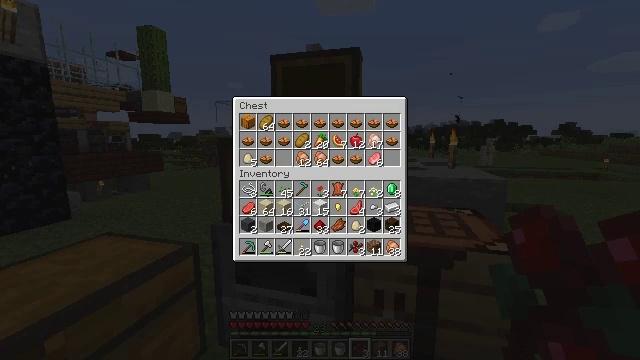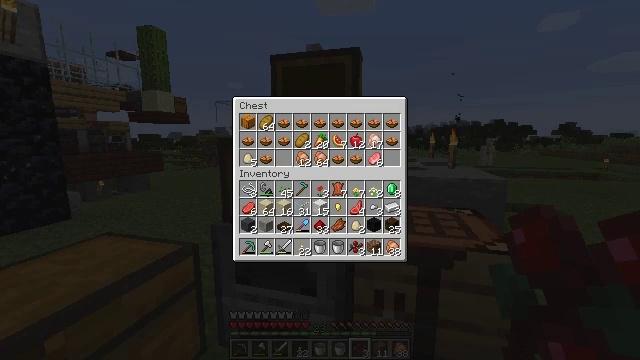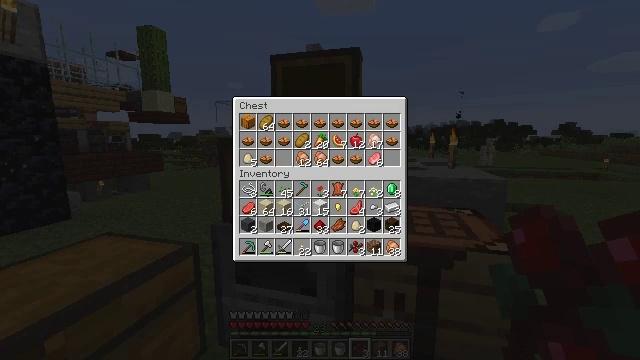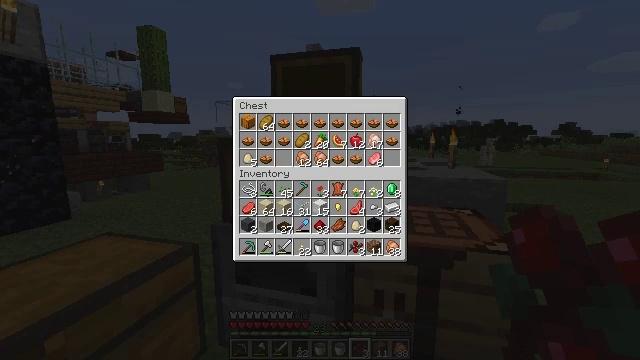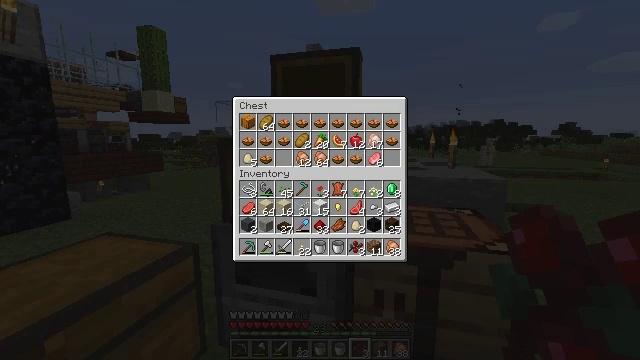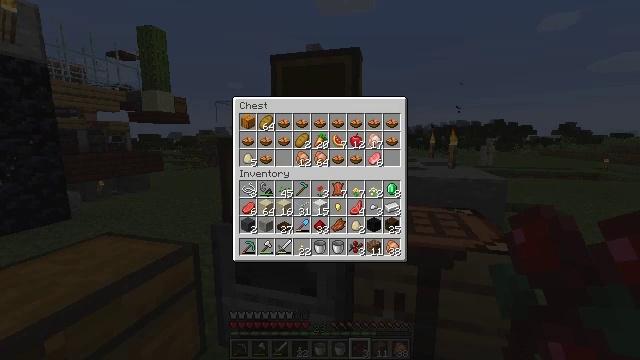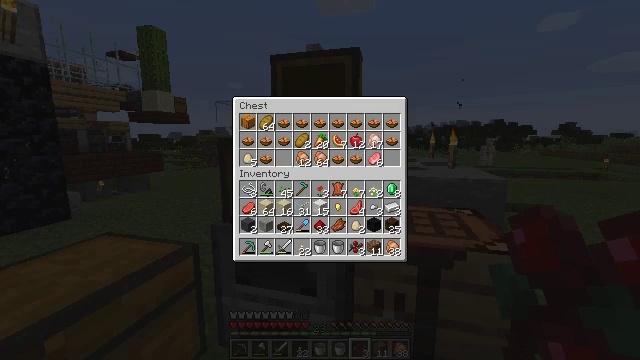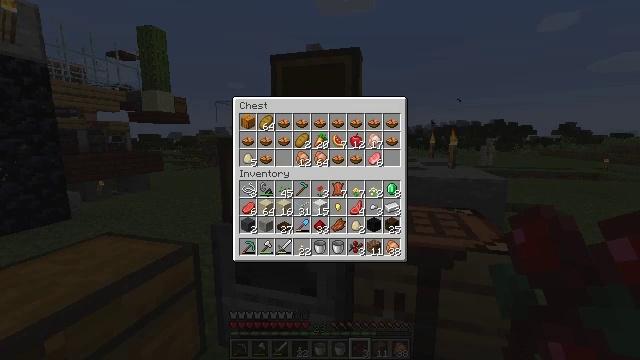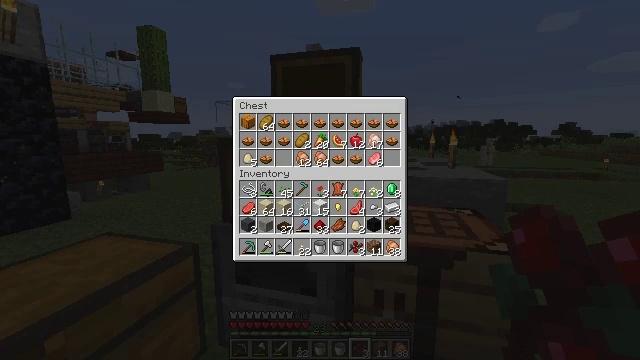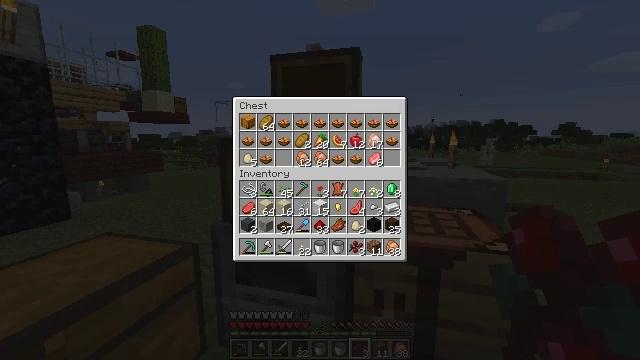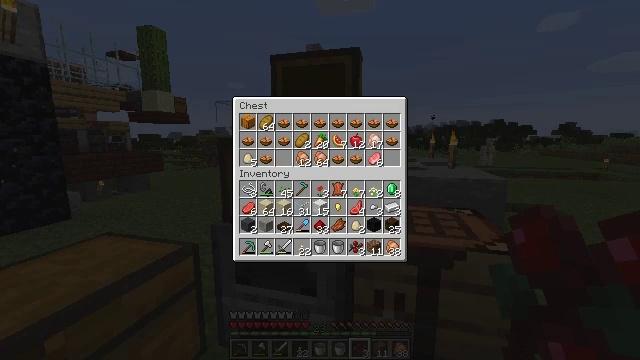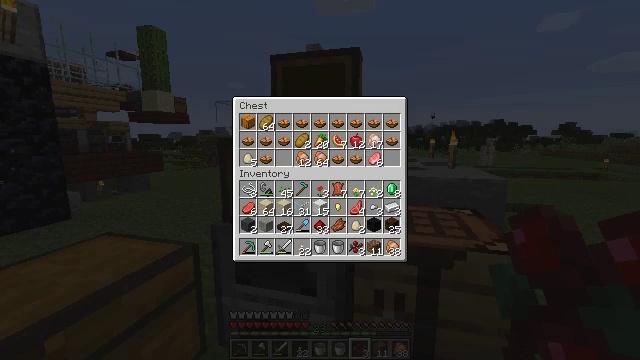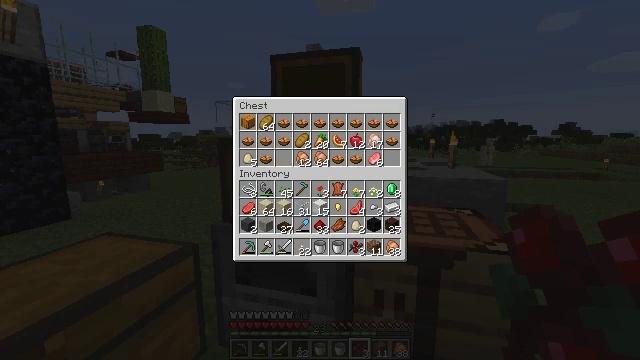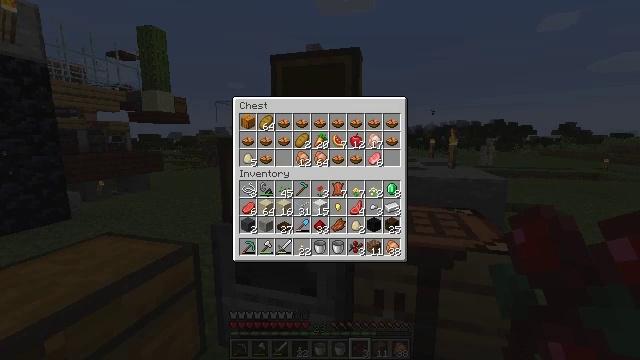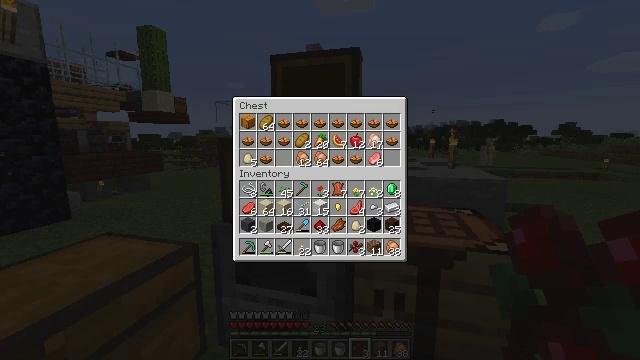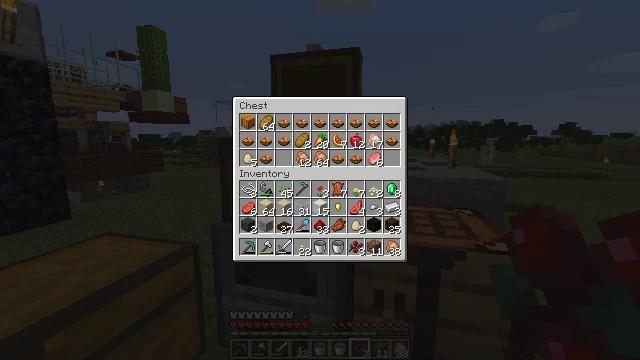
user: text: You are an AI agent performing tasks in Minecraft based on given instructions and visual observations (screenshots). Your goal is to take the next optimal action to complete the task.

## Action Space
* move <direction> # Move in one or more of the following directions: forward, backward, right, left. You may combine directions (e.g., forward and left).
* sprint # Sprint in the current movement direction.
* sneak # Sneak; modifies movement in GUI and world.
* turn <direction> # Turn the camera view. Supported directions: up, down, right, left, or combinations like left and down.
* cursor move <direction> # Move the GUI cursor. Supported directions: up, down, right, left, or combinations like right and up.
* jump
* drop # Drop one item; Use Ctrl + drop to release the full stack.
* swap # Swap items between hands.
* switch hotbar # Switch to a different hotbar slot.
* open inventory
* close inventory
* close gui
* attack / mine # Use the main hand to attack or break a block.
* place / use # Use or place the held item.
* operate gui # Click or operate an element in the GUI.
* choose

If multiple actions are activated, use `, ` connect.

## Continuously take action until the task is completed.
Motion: motion action
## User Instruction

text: Smelt kelp to obtain dried kelp.
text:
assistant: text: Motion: no_op
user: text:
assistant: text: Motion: no_op
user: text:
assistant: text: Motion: no_op
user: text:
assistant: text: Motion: no_op
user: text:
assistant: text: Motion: no_op
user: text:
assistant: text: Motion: no_op
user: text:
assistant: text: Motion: no_op
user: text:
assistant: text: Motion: no_op
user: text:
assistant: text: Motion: no_op
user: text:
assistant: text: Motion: no_op
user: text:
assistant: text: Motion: no_op
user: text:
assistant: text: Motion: no_op
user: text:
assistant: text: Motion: no_op
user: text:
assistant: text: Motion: no_op
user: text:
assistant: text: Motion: no_op
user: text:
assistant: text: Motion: no_op
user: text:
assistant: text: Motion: no_op
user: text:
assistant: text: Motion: no_op
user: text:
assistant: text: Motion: no_op
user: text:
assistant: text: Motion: no_op
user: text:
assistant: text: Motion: no_op
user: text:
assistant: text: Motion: no_op
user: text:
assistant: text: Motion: no_op
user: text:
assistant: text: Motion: no_op
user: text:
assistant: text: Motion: no_op
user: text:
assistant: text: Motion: no_op
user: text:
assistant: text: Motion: no_op
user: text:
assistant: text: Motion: no_op
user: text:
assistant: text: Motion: no_op
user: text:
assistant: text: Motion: no_op